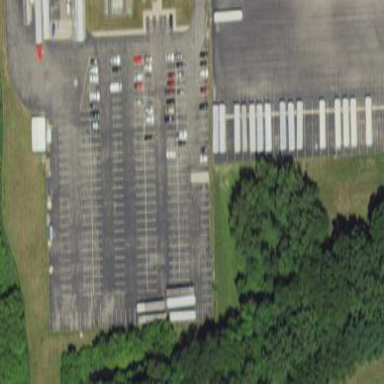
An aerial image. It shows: Parking area.